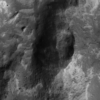
Label: not_dusty